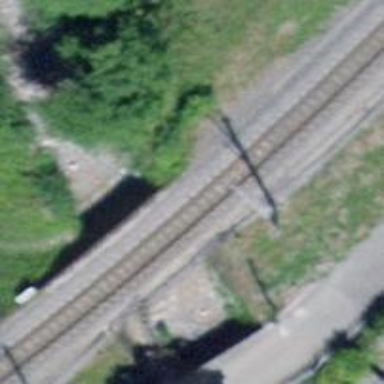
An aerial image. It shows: Narrow-gauge railway bridge with electrified contact lines over single track.